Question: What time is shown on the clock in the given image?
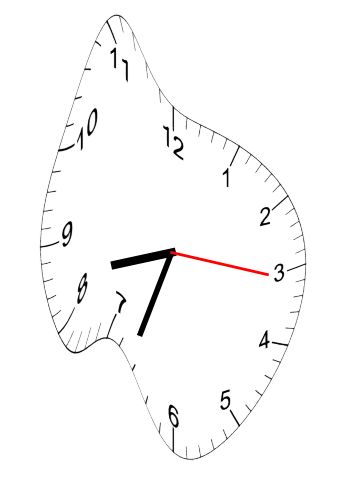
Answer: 08:33:16